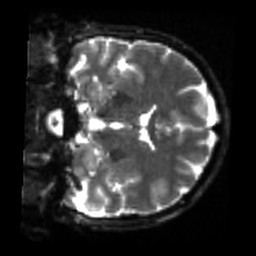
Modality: sbref
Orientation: coronal
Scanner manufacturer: siemens
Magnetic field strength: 3 T
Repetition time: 4 s
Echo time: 0.0594 s